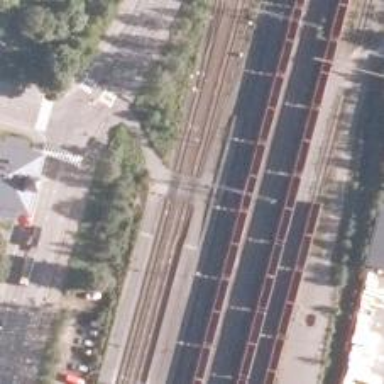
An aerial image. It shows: Level crossing with saltire markings.